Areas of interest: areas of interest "Logistics and Express Delivery"
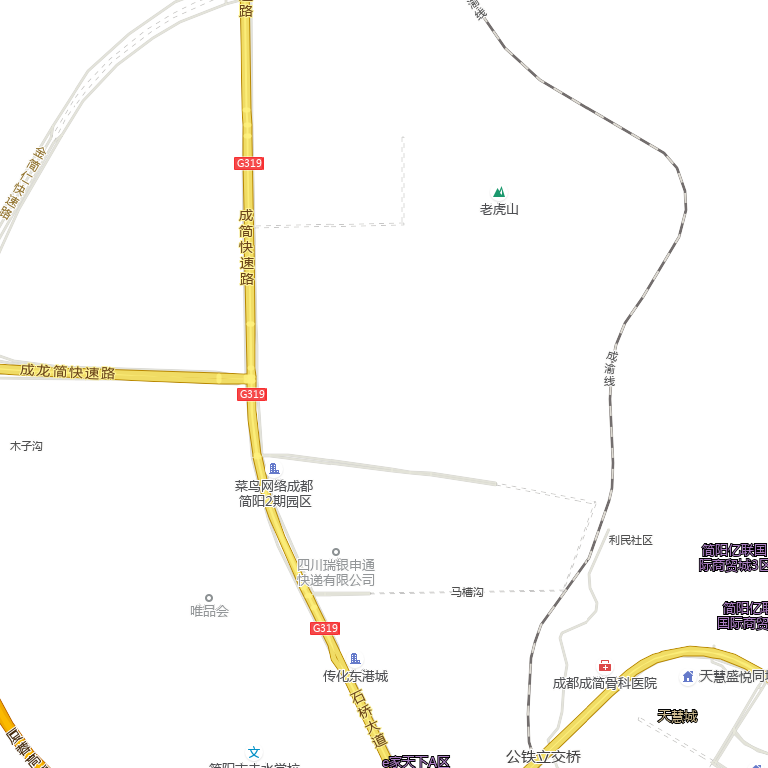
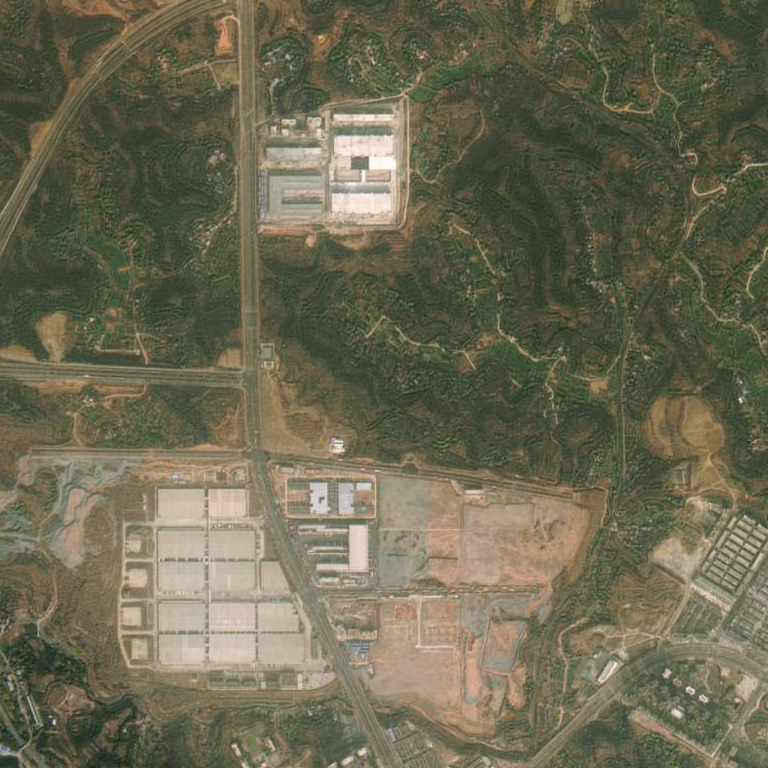